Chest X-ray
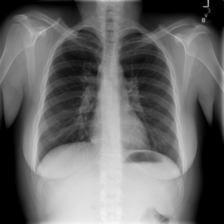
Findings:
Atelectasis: negative
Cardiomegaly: negative
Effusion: negative
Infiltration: positive
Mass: negative
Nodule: negative
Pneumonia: negative
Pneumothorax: negative
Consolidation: negative
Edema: negative
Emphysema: negative
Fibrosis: negative
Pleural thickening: negative
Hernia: negative